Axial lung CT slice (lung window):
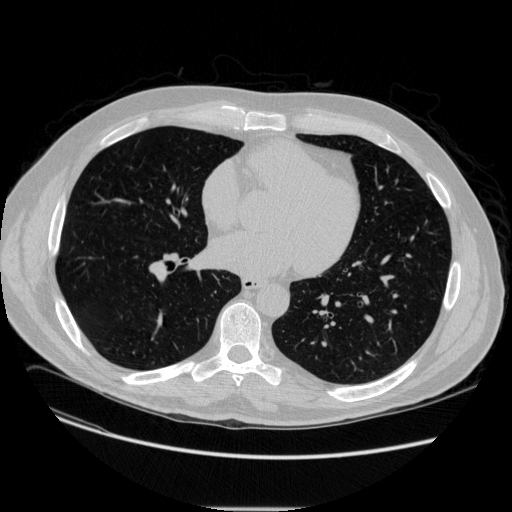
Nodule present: no